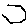
Label: hexagon